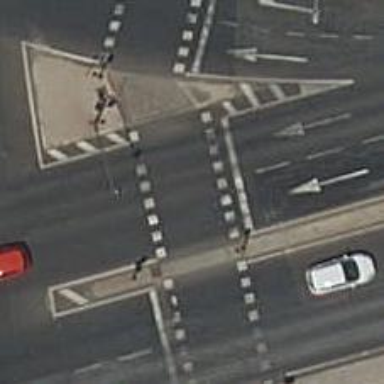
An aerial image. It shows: Crossing with traffic signals.